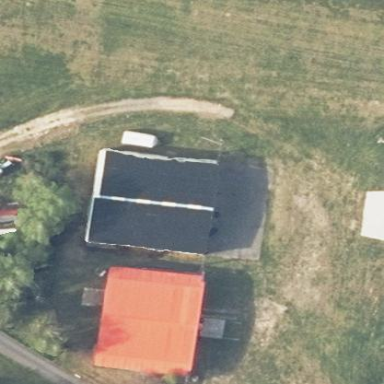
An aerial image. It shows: Hangar.